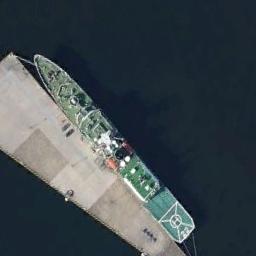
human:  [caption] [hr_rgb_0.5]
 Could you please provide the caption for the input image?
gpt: There is a ship in the blue water on the shore .

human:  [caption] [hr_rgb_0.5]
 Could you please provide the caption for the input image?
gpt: The green ship is docked at the dock and some cars are parked at the dock .

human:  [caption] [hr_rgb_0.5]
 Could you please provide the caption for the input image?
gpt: A green ship docked in a blue harbor .

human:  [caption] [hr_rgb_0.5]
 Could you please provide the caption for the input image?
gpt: A ship is beside the dock .

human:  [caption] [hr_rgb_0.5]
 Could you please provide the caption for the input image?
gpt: The green ship is at the harbor .